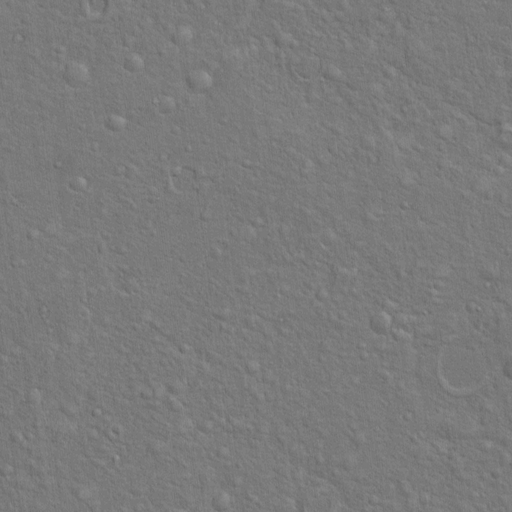
Classes present: Background